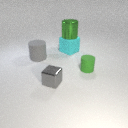
large gray rubber cylinder behind small green rubber cylinder